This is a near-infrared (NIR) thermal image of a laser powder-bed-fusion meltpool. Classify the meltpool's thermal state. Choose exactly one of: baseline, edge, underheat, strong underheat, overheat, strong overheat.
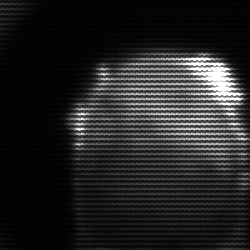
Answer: edge